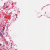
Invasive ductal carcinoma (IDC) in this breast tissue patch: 0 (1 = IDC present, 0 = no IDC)